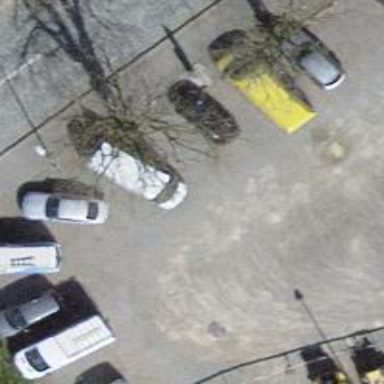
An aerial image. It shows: Bollard.